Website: apple
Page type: billing-address
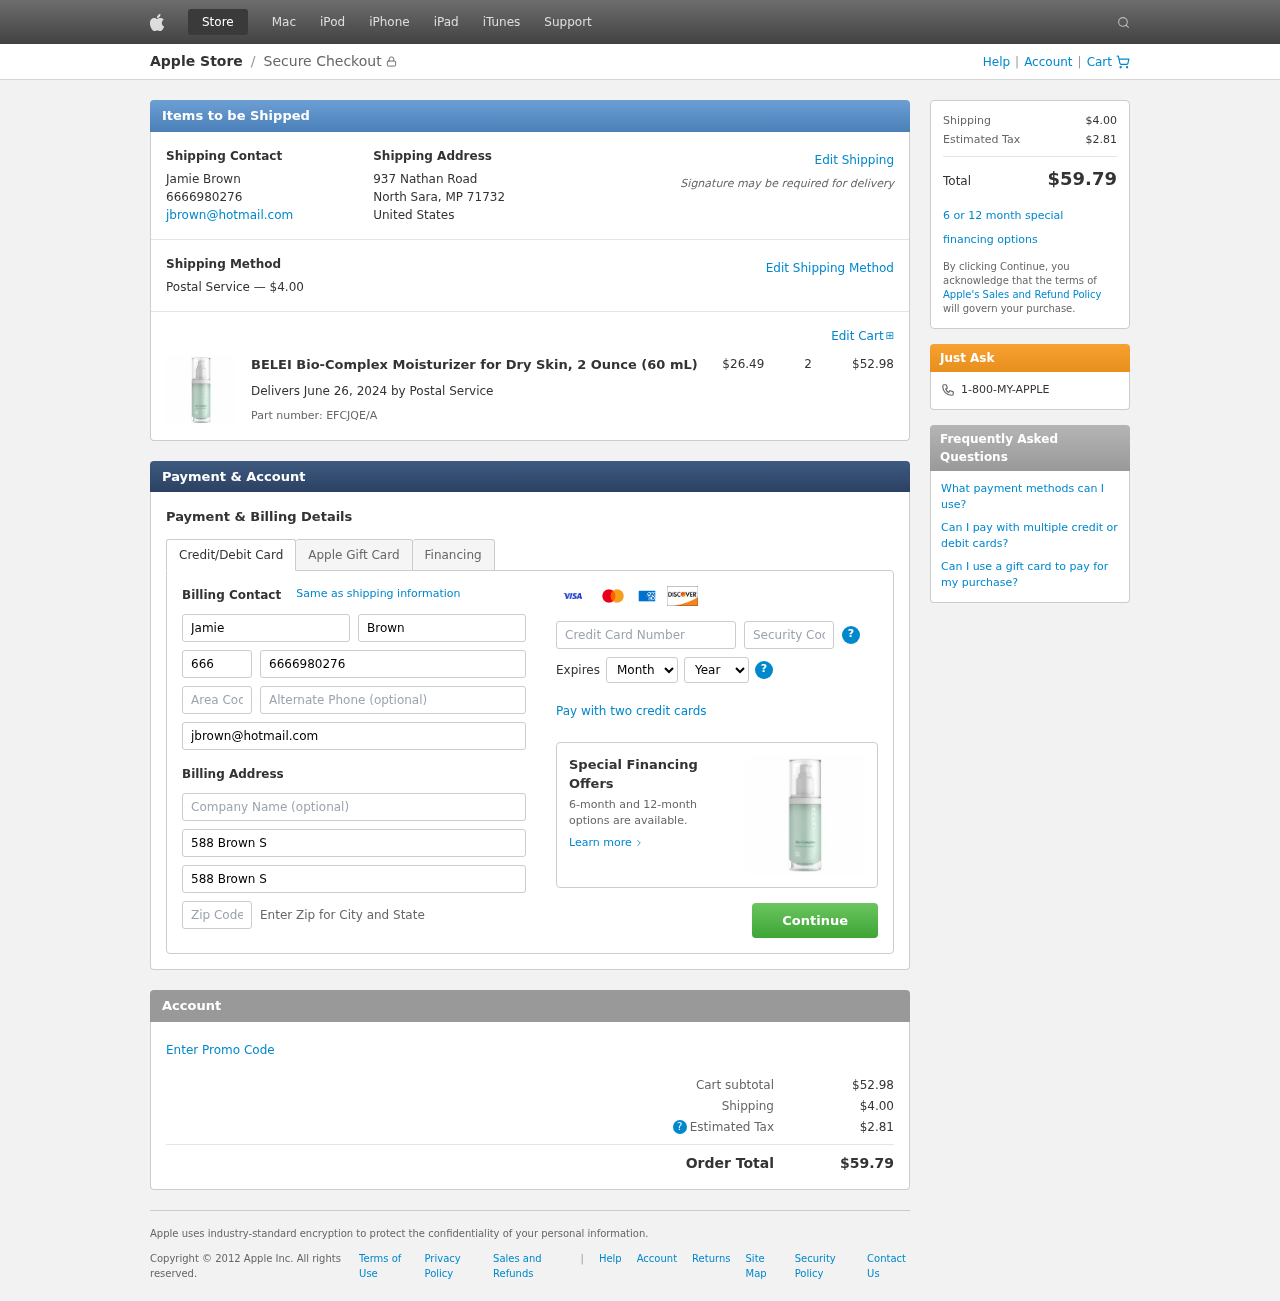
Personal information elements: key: PII_CARD_CVV
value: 079
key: PII_CARD_EXPIRY_MONTH
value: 06
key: PII_CARD_EXPIRY_YEAR
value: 26
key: PII_CARD_NUMBER
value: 4592 5016 9156 9787
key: PII_CITY_STATE_ZIP
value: North Sara, MP 71732
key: PII_COUNTRY
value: United States
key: PII_EMAIL
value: jbrown@hotmail.com
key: PII_FIRSTNAME
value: Jamie
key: PII_FULLNAME
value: Jamie Brown
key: PII_LASTNAME
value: Brown
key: PII_PHONE
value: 6666980276
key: PII_PHONE_AREA
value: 666
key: PII_POSTCODE2
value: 03496
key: PII_STREET
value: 937 Nathan Road
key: PII_STREET2
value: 588 Brown Stravenue Suite 266
Product elements: key: PRODUCT1_NAME
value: BELEI Bio-Complex Moisturizer for Dry Skin, 2 Ounce (60 mL)
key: PRODUCT1_PRICE
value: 26.49
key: PRODUCT1_QUANTITY
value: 2
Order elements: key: ORDER_SHIPPING_COST
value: $4.00
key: ORDER_SUBTOTAL
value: $52.98
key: ORDER_DELIVERY_DATE
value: June 26, 2024
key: ORDER_PART_NUMBER
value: EFCJQE/A
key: ORDER_TAX
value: $2.81
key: ORDER_TOTAL
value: $59.79